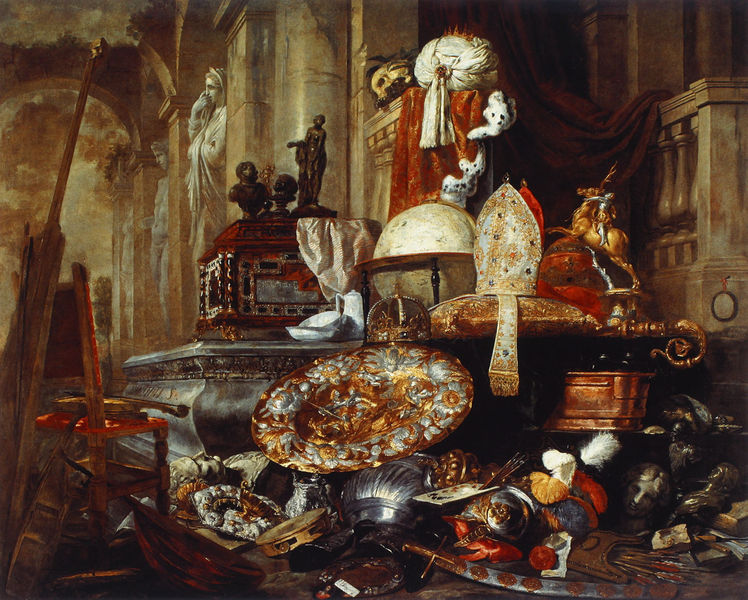
Titel: Großes Vanitasstilleben
Künstler: Pieter Boel
Institution: Lille, Musée des Beaux-Arts
Schlagwörter: holz, raum, stuhl, schale, silber, stein, teller, instrument, gold, pferd, stilleben, stillleben, büste, truhe, panzer, säbel, waffen, statuette, geige, reichtum, mitra, tiara, laute, geistlich, globus, turban, schatz, royal, king, tambur, brustharnisch, table, chair, holy, rozal